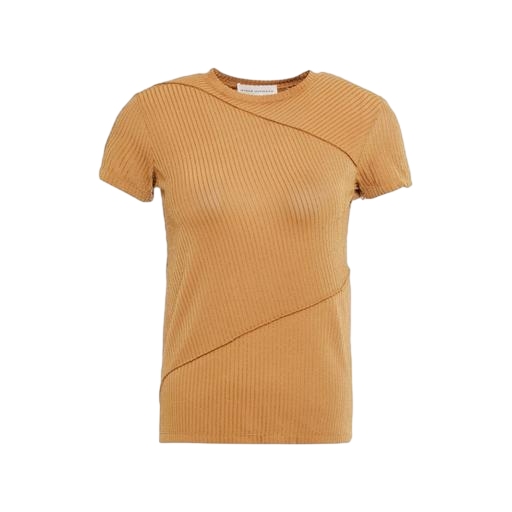
nly asymmetric t-shirt, tan t-shirt, high-neck ribbed-jersey t-shirt, white background